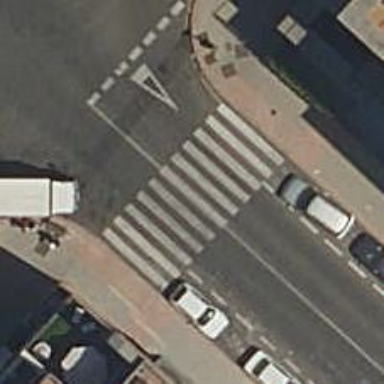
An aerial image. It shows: Zebra crossing on the road.